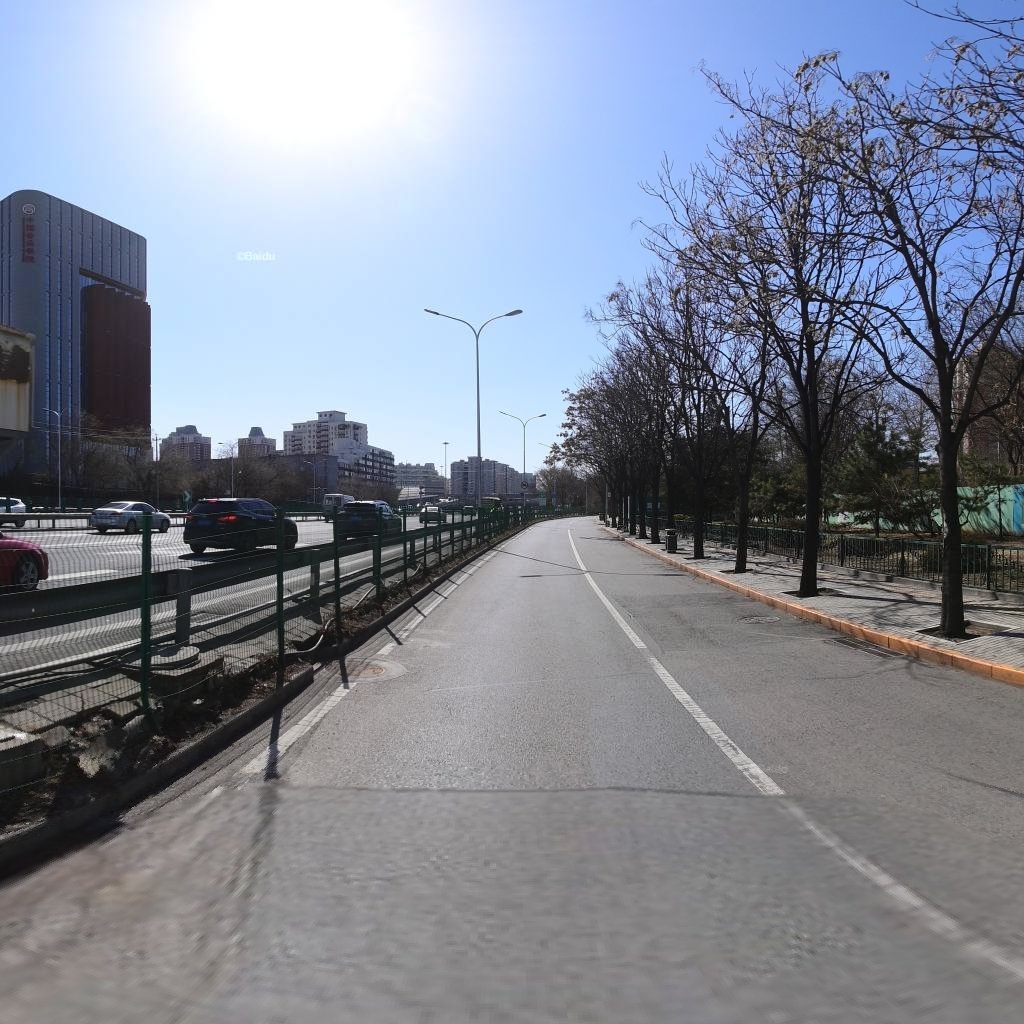
Region: Chaoyang
Road damage annotations: longitudinal patch, transverse patch, manhole cover, manhole cover